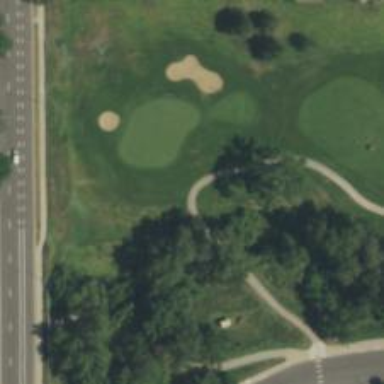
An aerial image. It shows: Service road that serves as golf cart path.